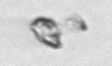
Label: detritus_transparent